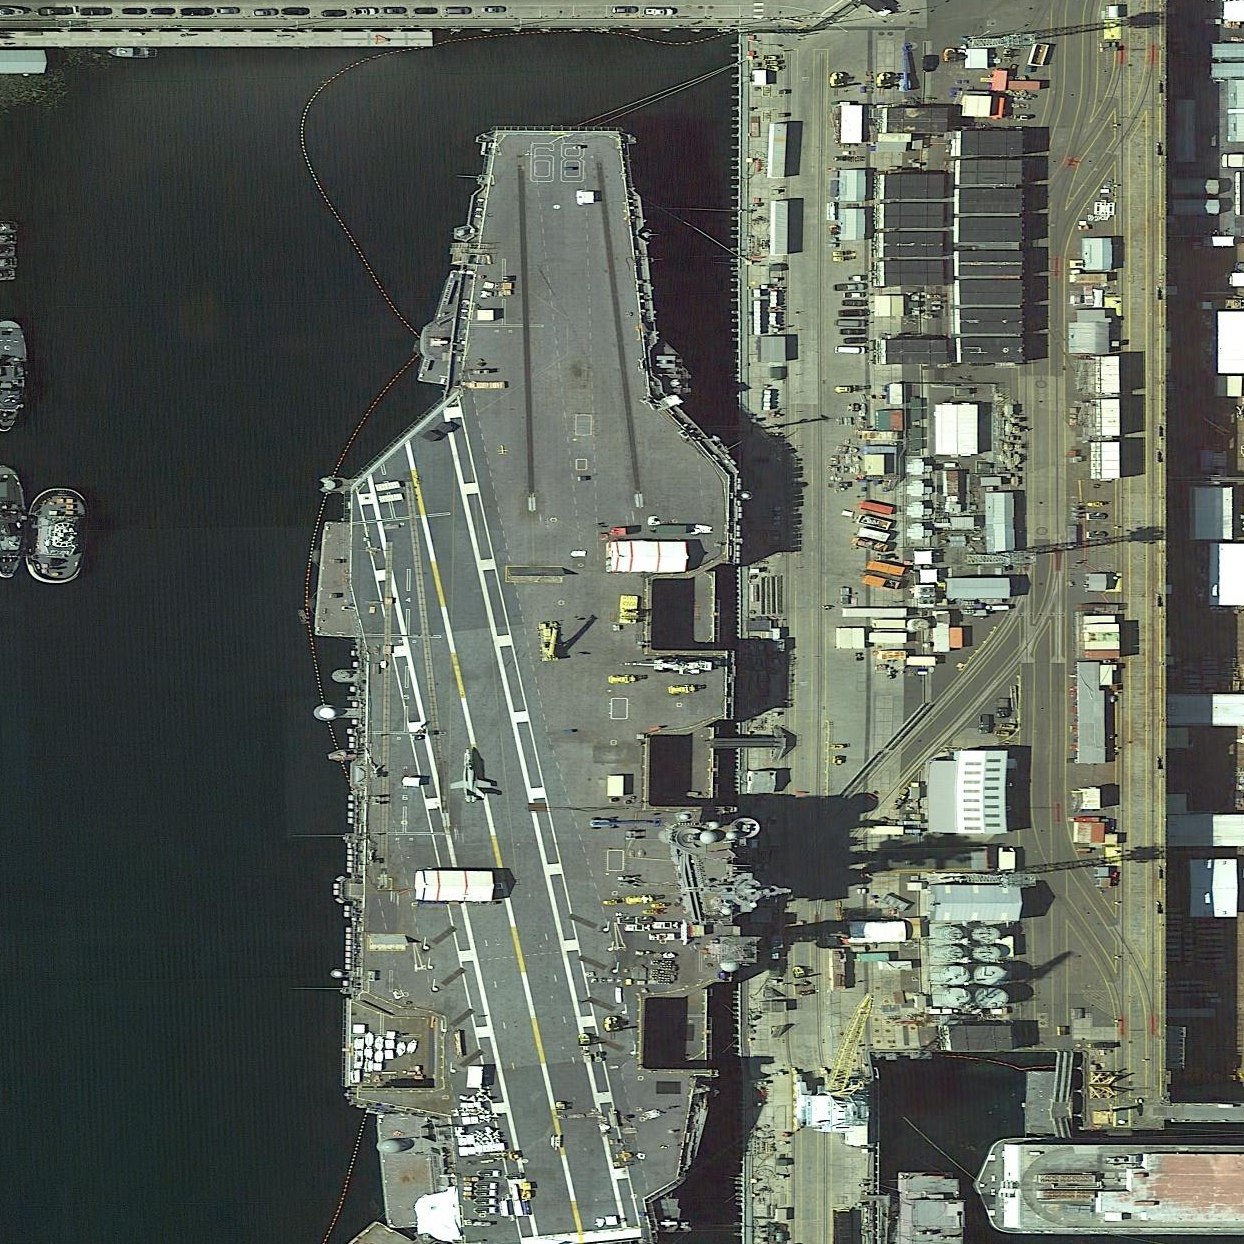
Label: Nimitz-class_aircraft_carrier